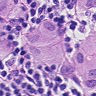
Metastatic tissue present: yes